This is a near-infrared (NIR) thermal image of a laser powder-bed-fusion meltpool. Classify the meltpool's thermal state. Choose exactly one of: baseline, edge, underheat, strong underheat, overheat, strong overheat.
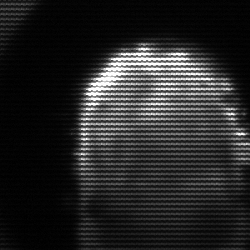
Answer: baseline